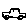
Label: car